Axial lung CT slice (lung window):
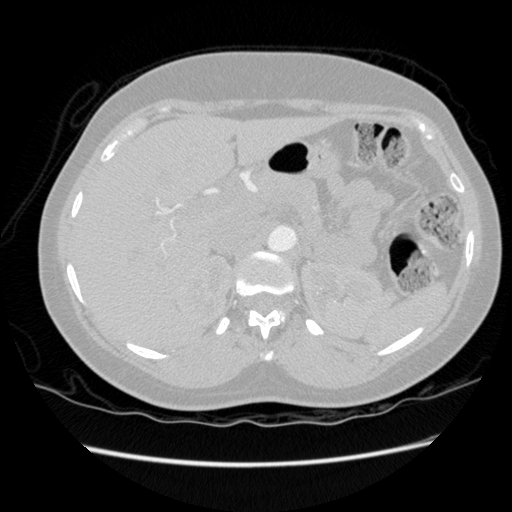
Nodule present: no